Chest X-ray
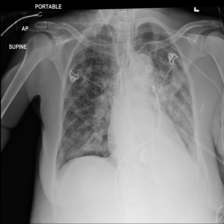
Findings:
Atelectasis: negative
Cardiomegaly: negative
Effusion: negative
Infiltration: negative
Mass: negative
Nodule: negative
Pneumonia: negative
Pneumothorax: negative
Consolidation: negative
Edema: negative
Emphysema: negative
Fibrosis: negative
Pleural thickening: negative
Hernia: negative